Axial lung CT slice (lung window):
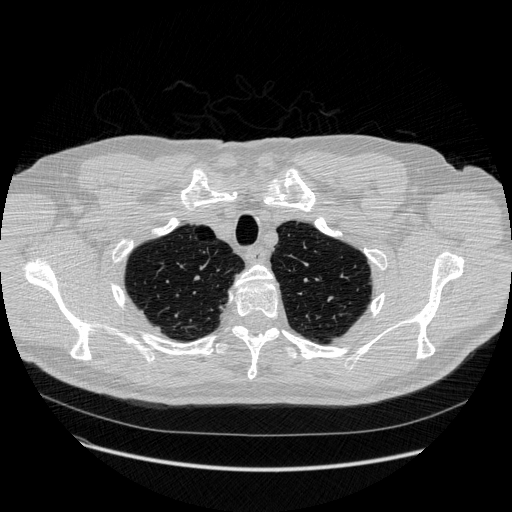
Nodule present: yes
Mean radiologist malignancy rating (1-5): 3